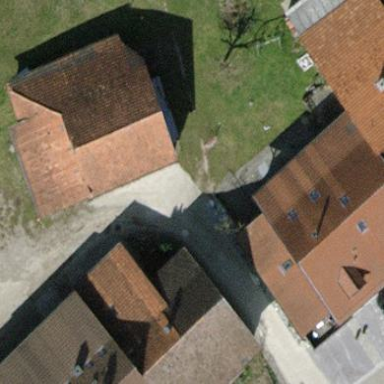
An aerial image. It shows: Shed.